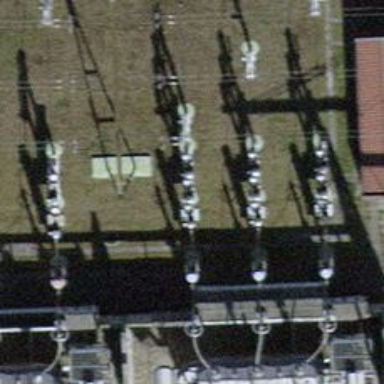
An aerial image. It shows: Insulator used in power systems.